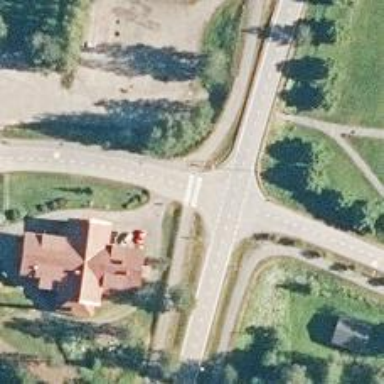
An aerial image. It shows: Asphalt cycleway with zebra crossing.